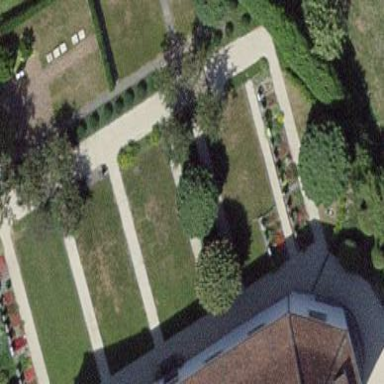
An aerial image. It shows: Cemetery.